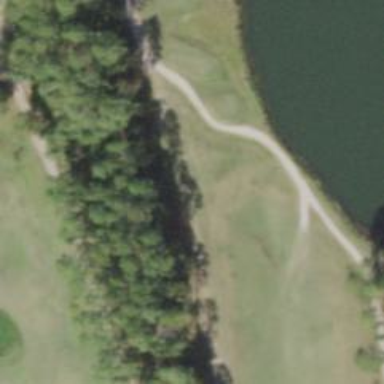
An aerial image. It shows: Path used for both walking and golf.